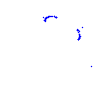
Particle: proton